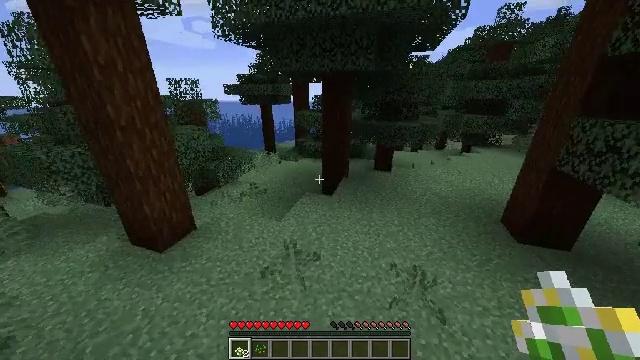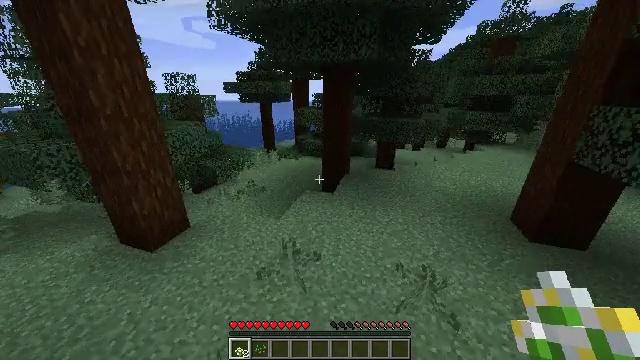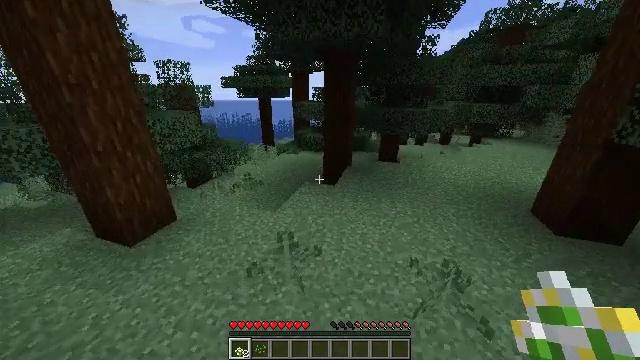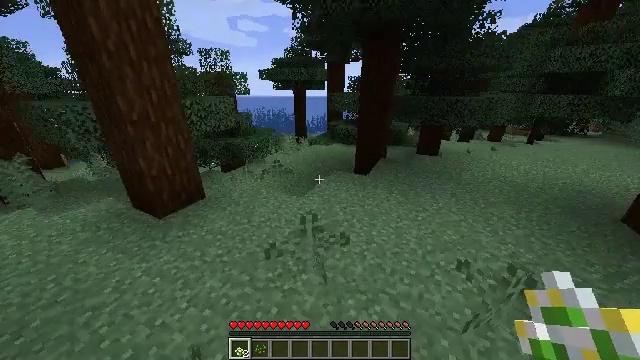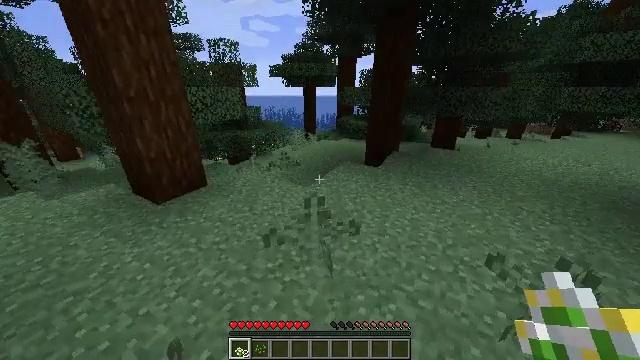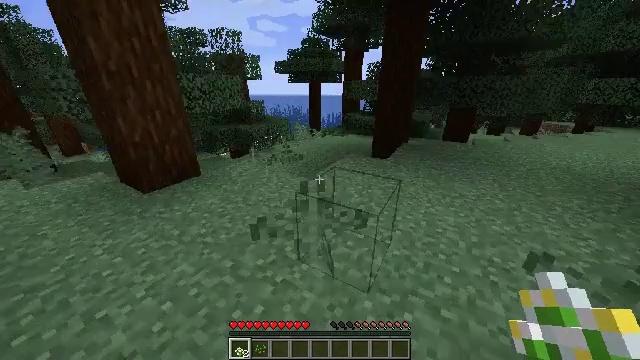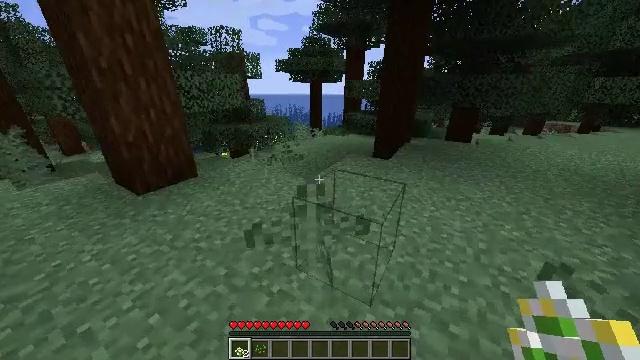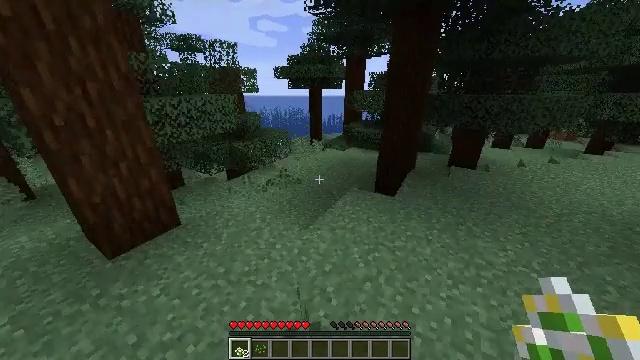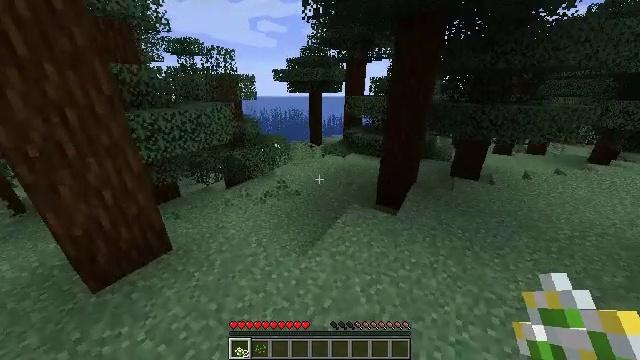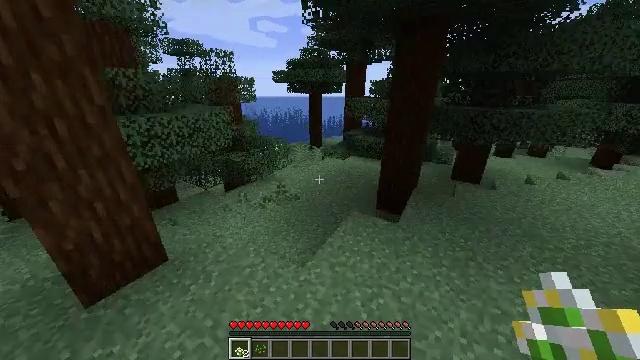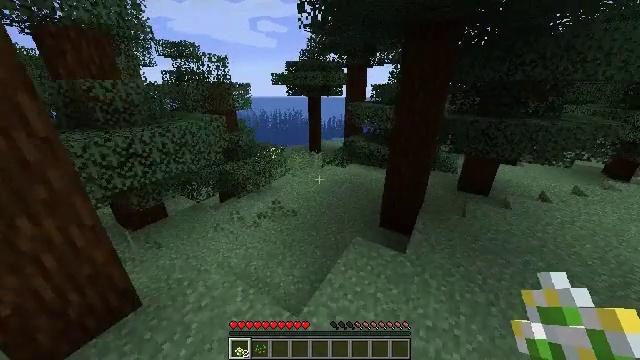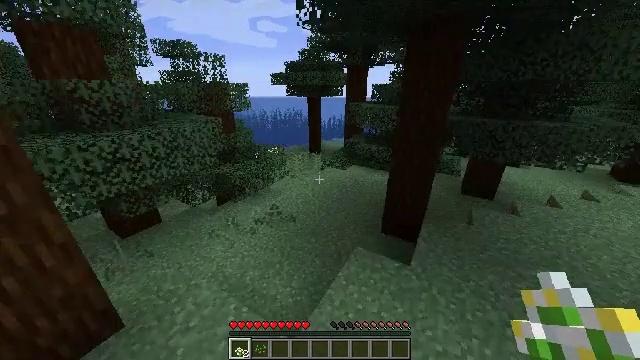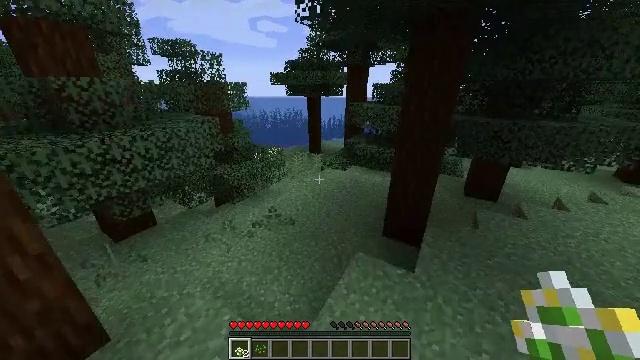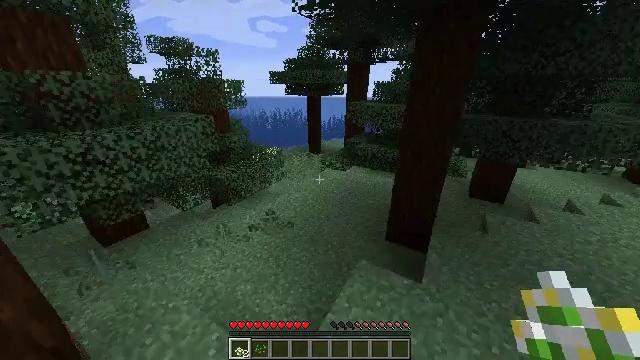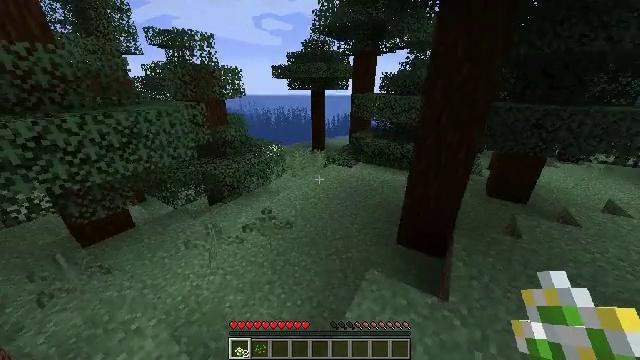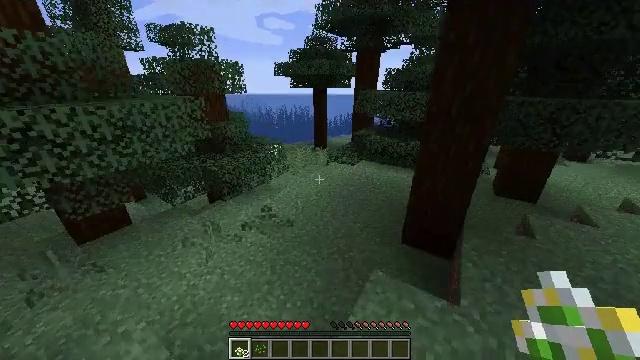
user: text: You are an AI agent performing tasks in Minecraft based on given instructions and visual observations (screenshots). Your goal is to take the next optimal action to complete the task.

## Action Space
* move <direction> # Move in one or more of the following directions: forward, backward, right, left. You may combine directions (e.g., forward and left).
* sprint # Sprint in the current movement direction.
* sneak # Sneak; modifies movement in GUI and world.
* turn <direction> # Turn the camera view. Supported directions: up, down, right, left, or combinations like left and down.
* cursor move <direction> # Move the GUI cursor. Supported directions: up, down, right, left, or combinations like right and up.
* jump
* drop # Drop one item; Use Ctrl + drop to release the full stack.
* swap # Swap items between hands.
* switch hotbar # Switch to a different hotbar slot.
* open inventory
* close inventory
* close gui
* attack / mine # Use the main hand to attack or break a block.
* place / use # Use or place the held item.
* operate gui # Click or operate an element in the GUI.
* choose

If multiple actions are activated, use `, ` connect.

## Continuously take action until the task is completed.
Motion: motion action
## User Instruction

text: Hunt a cod.
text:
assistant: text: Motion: move forward, sprint, jump
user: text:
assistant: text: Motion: move forward, sprint, jump
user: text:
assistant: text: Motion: move forward, sprint, turn left, jump
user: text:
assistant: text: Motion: move forward, sprint, turn left, jump
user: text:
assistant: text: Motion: move forward, sprint, turn left, jump
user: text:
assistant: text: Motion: move forward, sprint, jump
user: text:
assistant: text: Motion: move forward, sprint, jump
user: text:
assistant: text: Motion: move forward, sprint, jump
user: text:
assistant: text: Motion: move forward, sprint, jump
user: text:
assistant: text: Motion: move forward, sprint, jump
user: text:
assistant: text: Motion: move forward, sprint, jump
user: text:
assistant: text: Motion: move forward, sprint, jump
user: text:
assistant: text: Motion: move forward, sprint, jump
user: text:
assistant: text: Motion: move forward, sprint, turn left, jump
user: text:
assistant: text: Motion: move forward, sprint, jump
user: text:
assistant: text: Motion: move forward, sprint, jump
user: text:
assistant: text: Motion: move forward, sprint, jump
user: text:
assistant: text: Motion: move forward, sprint, jump
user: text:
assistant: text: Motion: move forward, sprint, jump
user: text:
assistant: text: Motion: move forward, sprint, jump
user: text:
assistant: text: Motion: move forward, sprint, jump
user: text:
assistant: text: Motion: move forward, sprint, jump
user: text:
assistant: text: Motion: move forward, sprint, turn left, jump
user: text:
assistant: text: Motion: move forward, sprint, turn left, jump
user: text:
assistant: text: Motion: move forward, sprint, jump
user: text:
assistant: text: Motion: move forward, sprint, jump
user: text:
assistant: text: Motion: move forward, sprint, jump
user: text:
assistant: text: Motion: move forward, sprint, jump
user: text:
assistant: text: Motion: move forward, sprint, jump
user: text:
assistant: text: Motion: move forward, sprint, jump